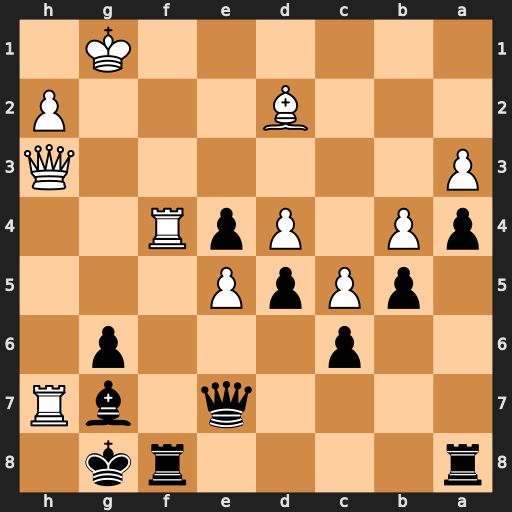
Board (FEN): r4rk1/4q1bR/2p3p1/1pPpP3/pP1PpR2/P6Q/3B3P/6K1
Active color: b
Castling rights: -
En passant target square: -
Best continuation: Qg5+ Qg4 Qxg4+